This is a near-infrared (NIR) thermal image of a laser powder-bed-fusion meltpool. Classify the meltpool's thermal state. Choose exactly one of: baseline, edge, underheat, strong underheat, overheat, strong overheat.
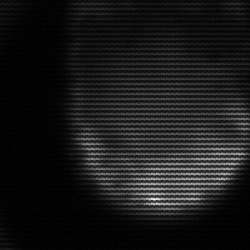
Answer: edge